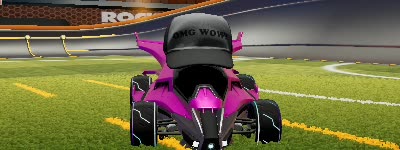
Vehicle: aftershock